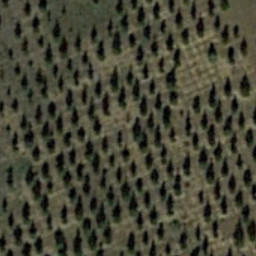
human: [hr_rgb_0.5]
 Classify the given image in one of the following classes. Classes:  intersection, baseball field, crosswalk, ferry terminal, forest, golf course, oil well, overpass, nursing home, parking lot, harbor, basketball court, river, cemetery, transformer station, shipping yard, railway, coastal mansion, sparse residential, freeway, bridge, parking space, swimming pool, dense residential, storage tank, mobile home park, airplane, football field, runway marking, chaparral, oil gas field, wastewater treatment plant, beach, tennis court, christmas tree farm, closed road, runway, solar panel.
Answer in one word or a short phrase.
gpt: christmas tree farm